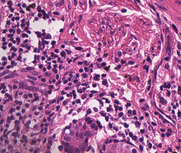
Tumor epithelial tissue: no
Tumor-associated stroma tissue: yes
Normal tissue: no